Question: I have several objects defined in XML that are returning null when I try to get a handle on them. I saw several post saying to clean the project but that did not help. When I explore the ListView object all the children are null?? So I am at a bit of a loss as to what I am doing wrong. Here is the code that I think is relevant but if you need to see something else let me know and I'll post it.
TIA
JB
'''
<Button
android:id="@+id/btn_NextLift"
android:layout_width="100dp"
android:layout_height="50dp"
android:layout_alignParentBottom="true"
android:layout_alignParentRight="true"
android:layout_marginRight="30dp"
android:layout_marginBottom="40dp"
android:text="@string/str_BtnNxtTxt"
android:onClick="btn_NextLiftClick"
android:longClickable="true" />
'''
In the activity:
'''
public void onCreate(Bundle savedInstanceState)
{
super.onCreate(savedInstanceState);
setContentView(R.layout.liftinterface);
...//More code....
...//Still in the OnCreate....
lstvw_LiftData = (ListView)findViewById(R.id.lstvw_LiftData);
...//Image below of this object.....
//Get a handle on our button
Button btn_Nxt = (Button)this.findViewById(R.id.btn_NextLift);
btn_Nxt.setOnLongClickListener(new OnLongClickListener()
{
public boolean onLongClick(View v)
{
SaveAdvance();
return true;
}
});
'''

Here is my logcat errors only:
'''
11-13 22:04:57.798: E/AndroidRuntime(787): FATAL EXCEPTION: main
11-13 22:04:57.798: E/AndroidRuntime(787): java.lang.RuntimeException: Unable to start activity ComponentInfo{org.gpgvm.ironmike/org.gpgvm.ironmike.IcyArmActivity}: java.lang.NullPointerException
11-13 22:04:57.798: E/AndroidRuntime(787): at android.app.ActivityThread.performLaunchActivity(ActivityThread.java:1647)
11-13 22:04:57.798: E/AndroidRuntime(787): at android.app.ActivityThread.handleLaunchActivity(ActivityThread.java:1663)
11-13 22:04:57.798: E/AndroidRuntime(787): at android.app.ActivityThread.access$1500(ActivityThread.java:117)
11-13 22:04:57.798: E/AndroidRuntime(787): at android.app.ActivityThread$H.handleMessage(ActivityThread.java:931)
11-13 22:04:57.798: E/AndroidRuntime(787): at android.os.Handler.dispatchMessage(Handler.java:99)
11-13 22:04:57.798: E/AndroidRuntime(787): at android.os.Looper.loop(Looper.java:123)
11-13 22:04:57.798: E/AndroidRuntime(787): at android.app.ActivityThread.main(ActivityThread.java:3683)
11-13 22:04:57.798: E/AndroidRuntime(787): at java.lang.reflect.Method.invokeNative(Native Method)
11-13 22:04:57.798: E/AndroidRuntime(787): at java.lang.reflect.Method.invoke(Method.java:507)
11-13 22:04:57.798: E/AndroidRuntime(787): at com.android.internal.os.ZygoteInit$MethodAndArgsCaller.run(ZygoteInit.java:839)
11-13 22:04:57.798: E/AndroidRuntime(787): at com.android.internal.os.ZygoteInit.main(ZygoteInit.java:597)
11-13 22:04:57.798: E/AndroidRuntime(787): at dalvik.system.NativeStart.main(Native Method)
11-13 22:04:57.798: E/AndroidRuntime(787): Caused by: java.lang.NullPointerException
11-13 22:04:57.798: E/AndroidRuntime(787): at org.gpgvm.ironmike.IcyArmActivity.onCreate(IcyArmActivity.java:83)
11-13 22:04:57.798: E/AndroidRuntime(787): at android.app.Instrumentation.callActivityOnCreate(Instrumentation.java:1047)
11-13 22:04:57.798: E/AndroidRuntime(787): at android.app.ActivityThread.performLaunchActivity(ActivityThread.java:1611)
11-13 22:04:57.798: E/AndroidRuntime(787): ... 11 more
'''
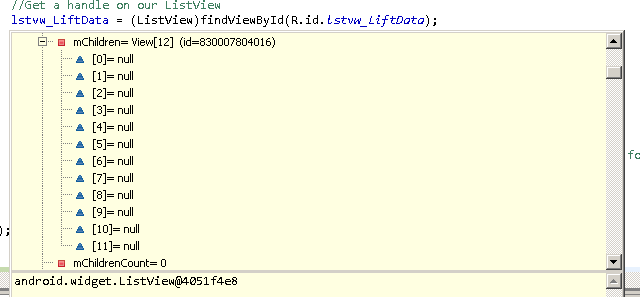
Answer: > When I explore the ListView object all the children are null??
Views are not draw until 'onResume()' has completed. So the ListView will not have any children in 'onCreate()'.
Where is this Button? If it is in the ListView, you need to write a custom adapter to override it's listeners.
---
> It is in the ListView layout.
You need to extend you current adapter and override 'getView()' to give each row unique listeners like this. Please watch Android's Romain Guy discussion this <URL> in fabulous detail at multiple Google Talk events.